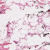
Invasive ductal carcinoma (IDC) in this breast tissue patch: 0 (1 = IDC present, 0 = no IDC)